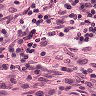
Metastatic tissue present: no